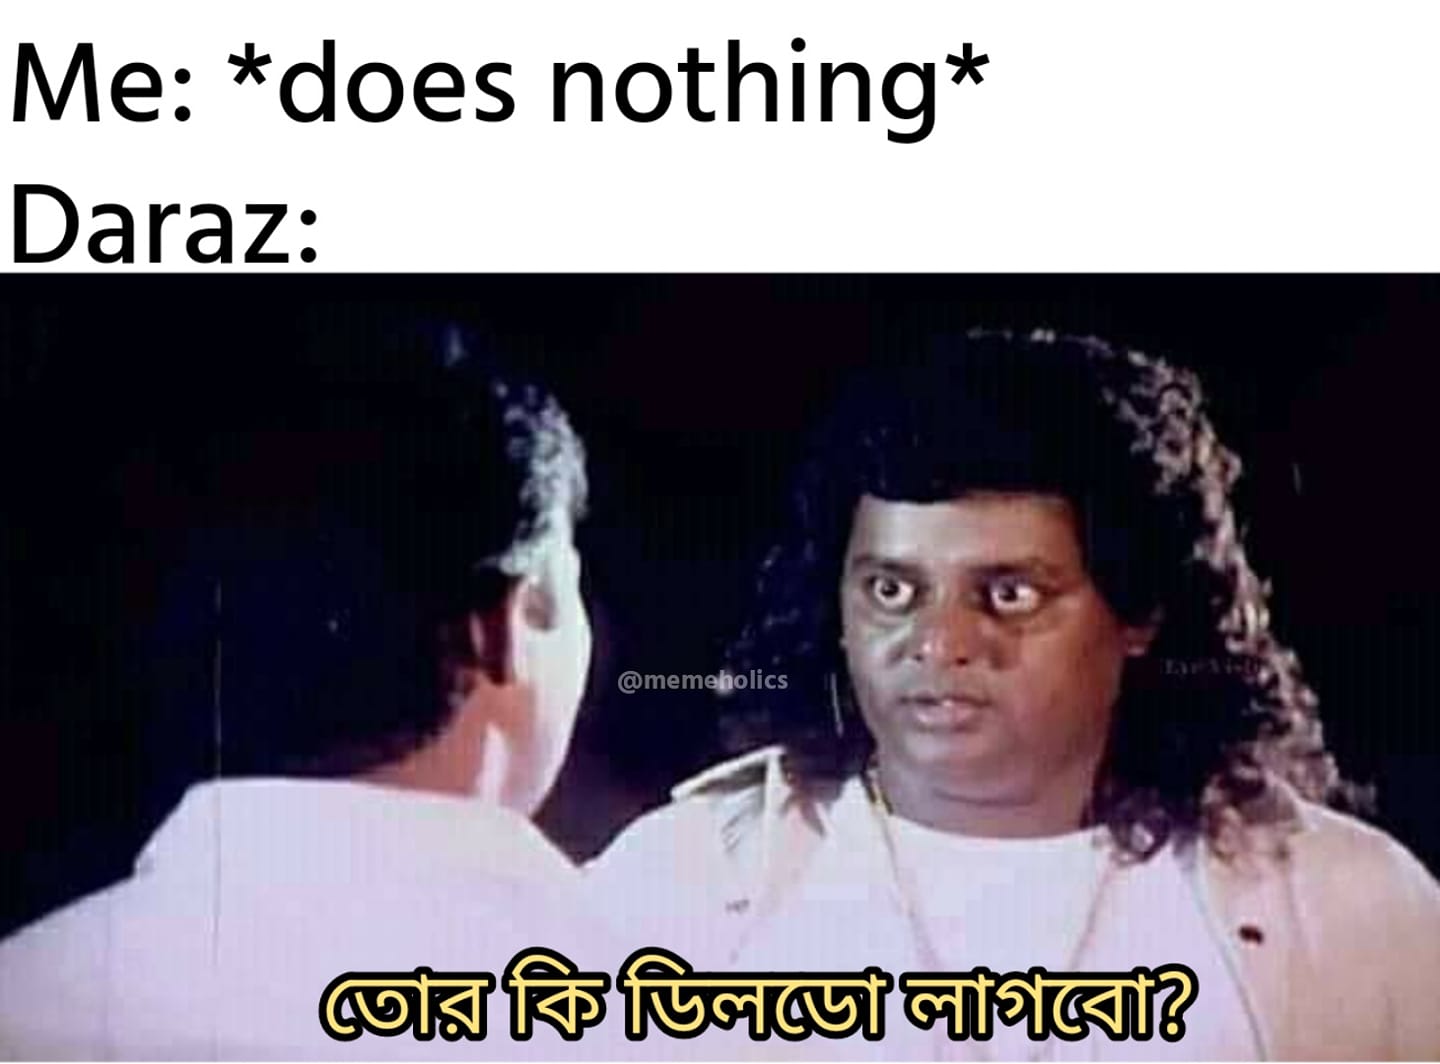
Caption: Me: *does nothing*    Daraz:   তোর কি ডিলডো লাগবো ?
Label: non-hate